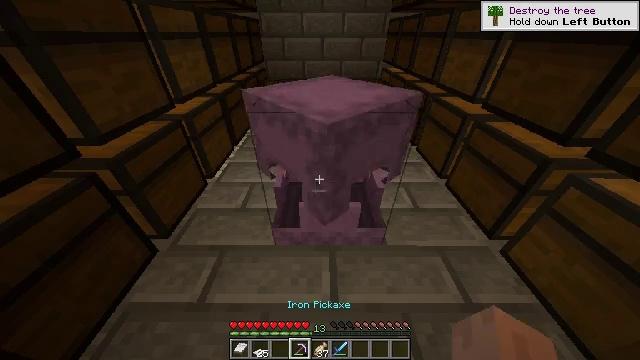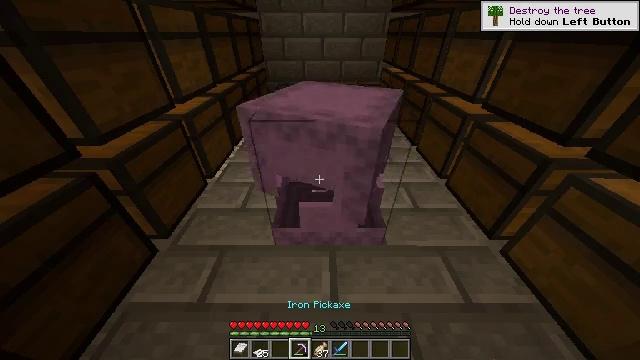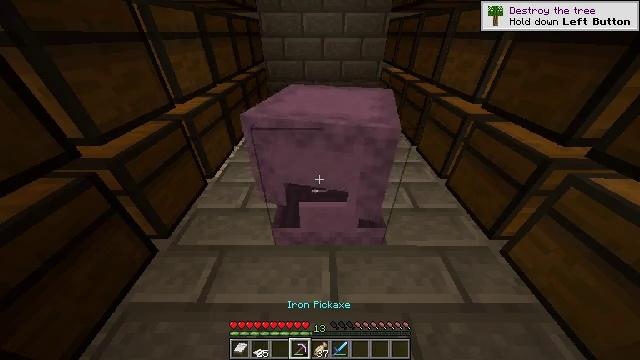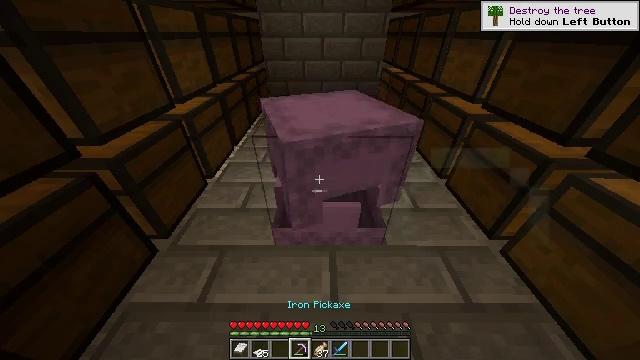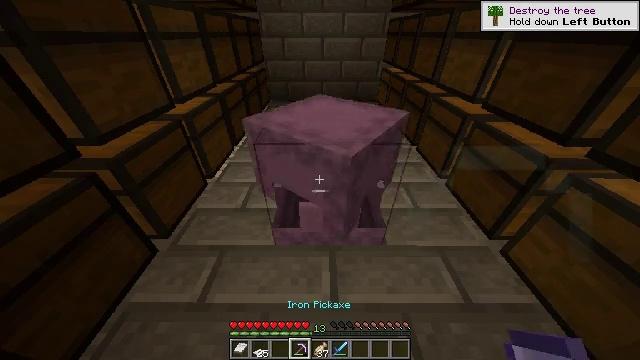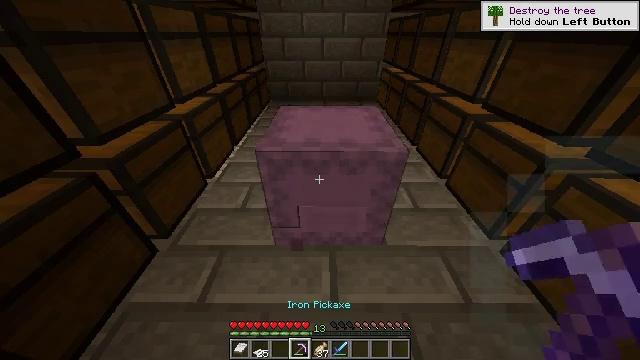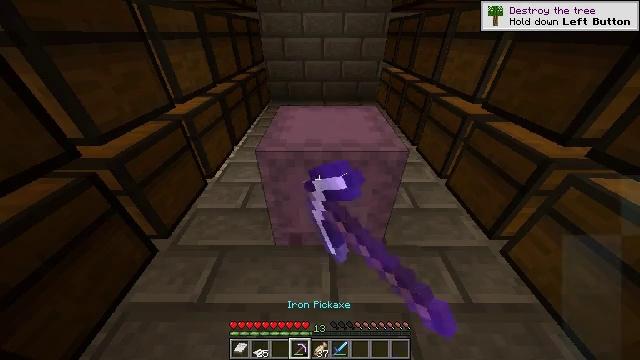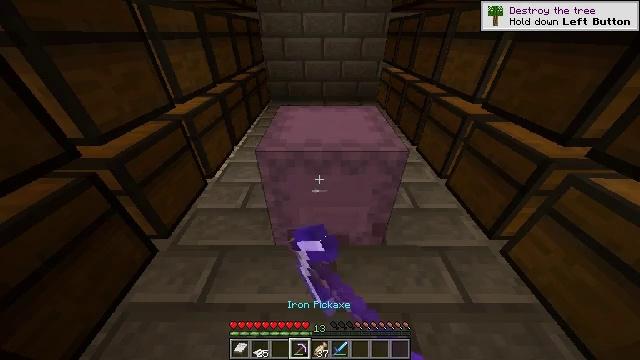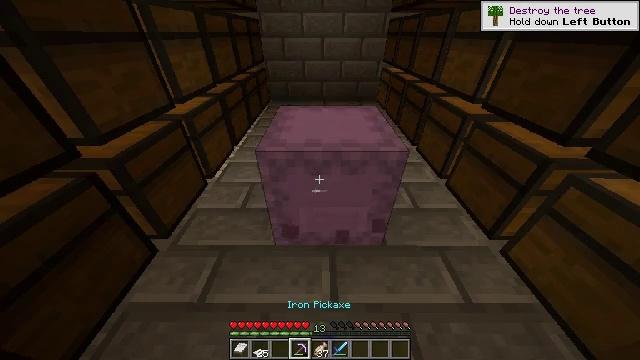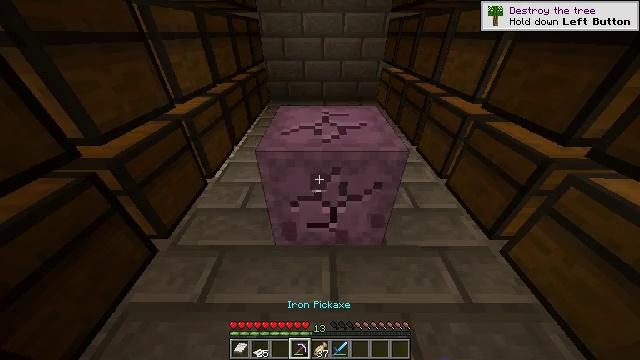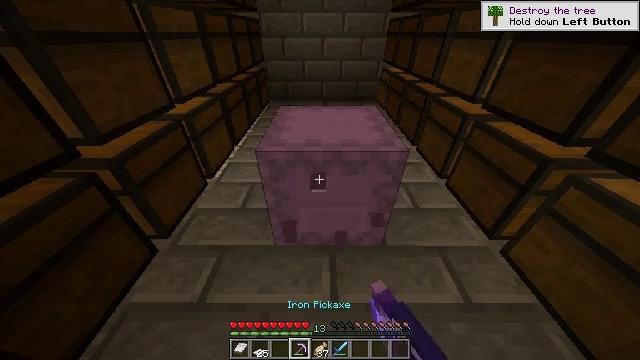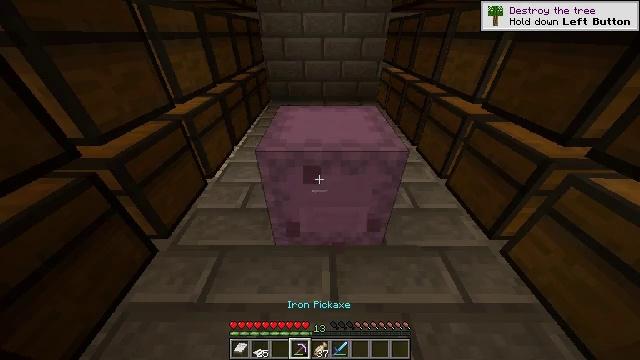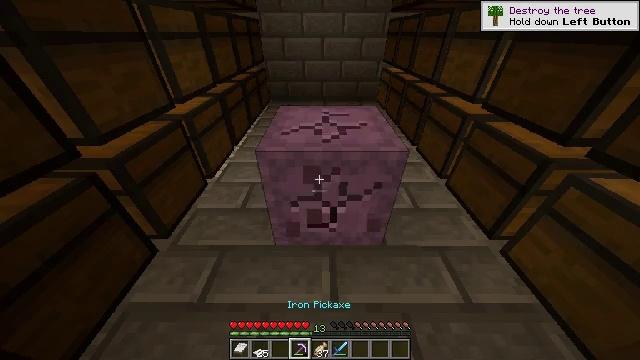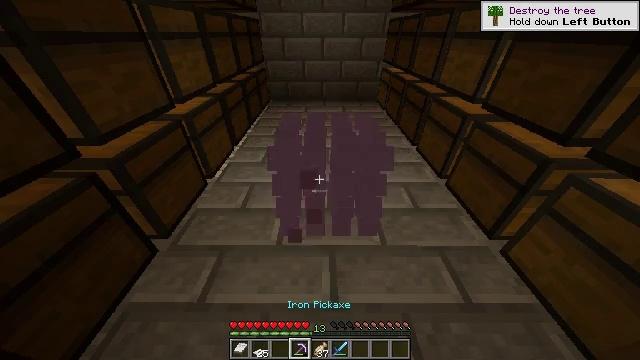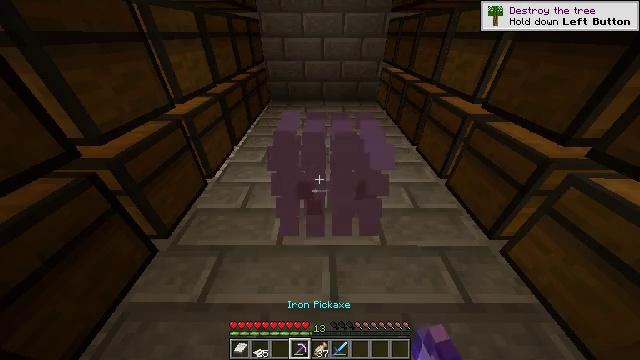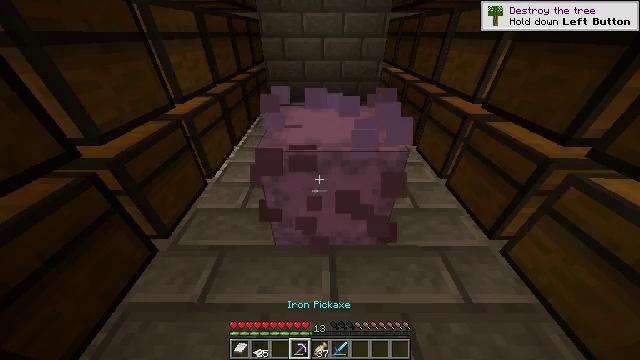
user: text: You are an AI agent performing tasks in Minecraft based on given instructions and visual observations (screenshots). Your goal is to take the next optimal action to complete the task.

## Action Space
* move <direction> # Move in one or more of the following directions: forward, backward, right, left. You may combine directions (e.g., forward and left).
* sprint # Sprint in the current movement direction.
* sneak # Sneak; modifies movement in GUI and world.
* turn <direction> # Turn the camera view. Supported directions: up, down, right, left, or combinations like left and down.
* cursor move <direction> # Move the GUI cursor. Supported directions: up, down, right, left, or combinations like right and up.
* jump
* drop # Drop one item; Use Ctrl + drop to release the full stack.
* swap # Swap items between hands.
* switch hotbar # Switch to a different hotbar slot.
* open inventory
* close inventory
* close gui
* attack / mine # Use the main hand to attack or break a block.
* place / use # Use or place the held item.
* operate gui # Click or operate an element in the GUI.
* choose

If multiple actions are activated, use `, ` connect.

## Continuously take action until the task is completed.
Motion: motion action
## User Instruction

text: Gather the shulker box for storage.
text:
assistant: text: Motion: no_op
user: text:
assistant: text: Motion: no_op
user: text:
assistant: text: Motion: no_op
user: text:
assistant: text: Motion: no_op
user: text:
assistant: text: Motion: attack / mine
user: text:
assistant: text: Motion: attack / mine
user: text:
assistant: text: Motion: attack / mine
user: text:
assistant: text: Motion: attack / mine
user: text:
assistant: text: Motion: attack / mine
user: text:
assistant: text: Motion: no_op
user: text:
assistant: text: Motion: no_op
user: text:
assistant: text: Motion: attack / mine
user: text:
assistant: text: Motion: attack / mine
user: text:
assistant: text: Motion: attack / mine
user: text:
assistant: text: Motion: attack / mine
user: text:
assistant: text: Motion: attack / mine
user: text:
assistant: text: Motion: no_op
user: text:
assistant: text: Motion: no_op
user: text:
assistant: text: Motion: no_op